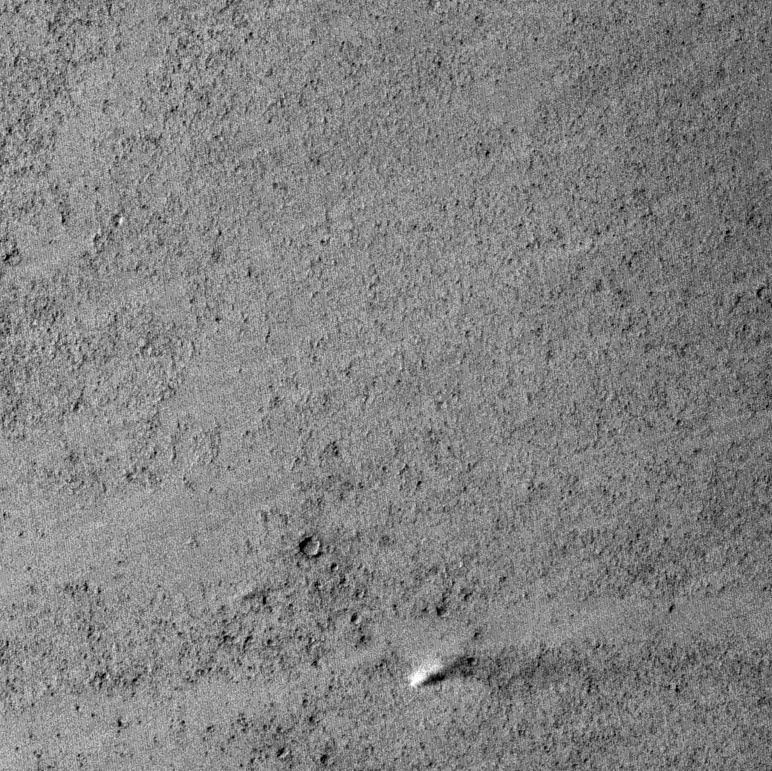
Label: dustdevil